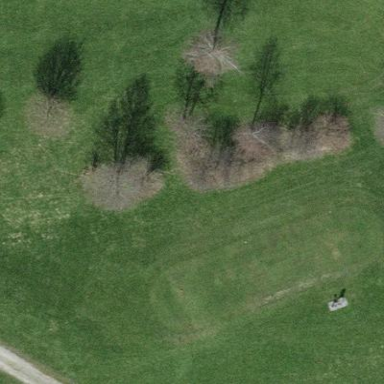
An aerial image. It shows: Grassy area designated as golf tee.